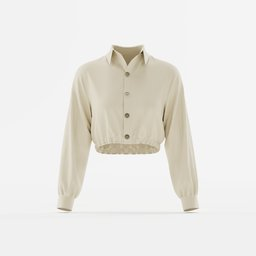
Label: people